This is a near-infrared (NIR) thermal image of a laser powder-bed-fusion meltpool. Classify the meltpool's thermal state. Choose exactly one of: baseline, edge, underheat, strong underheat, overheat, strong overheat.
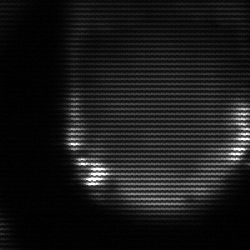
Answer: edge